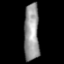
Tissue: prostate
Cell type: Fibroblasts
Senescence score: 0.8066
Nuclear area (px): 847
Mean DAPI intensity: 150.296